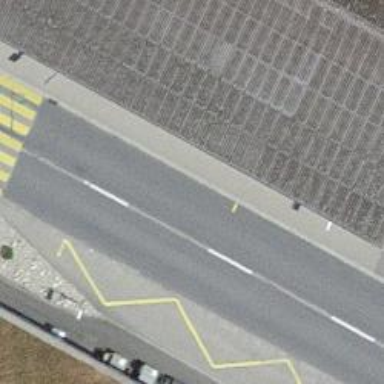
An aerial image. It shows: Bus stop with platform for public transport.